Interaction volume radius: 10 \u00c5
Interaction volume height: 20 \u00c5
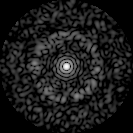
Disorder parameter: 0.8345